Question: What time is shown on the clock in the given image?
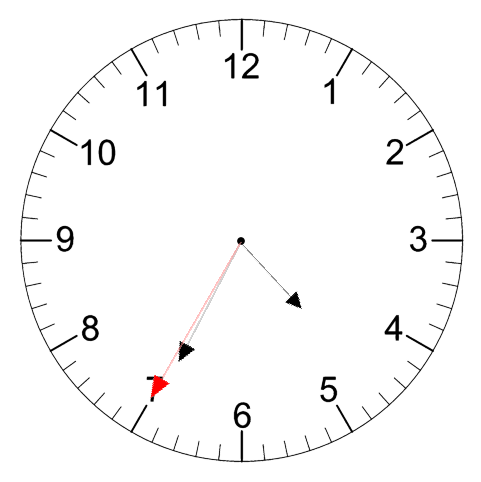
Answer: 04:34:35